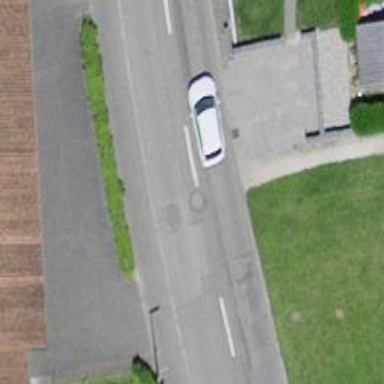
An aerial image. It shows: Left sidewalk along asphalt tertiary road.